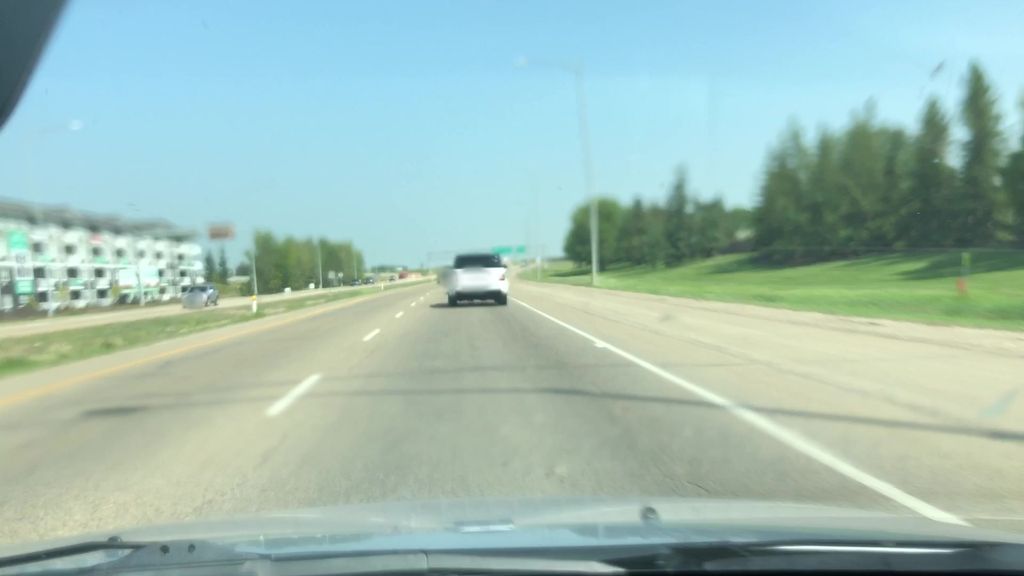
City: edmonton